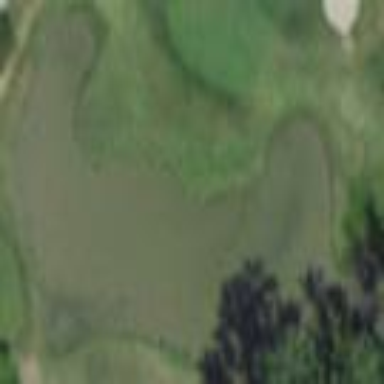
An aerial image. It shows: Water hazard on golf course. The hazard is natural water feature.